Interaction volume radius: 10 \u00c5
Interaction volume height: 35 \u00c5
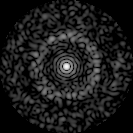
Disorder parameter: 0.8336